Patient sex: F
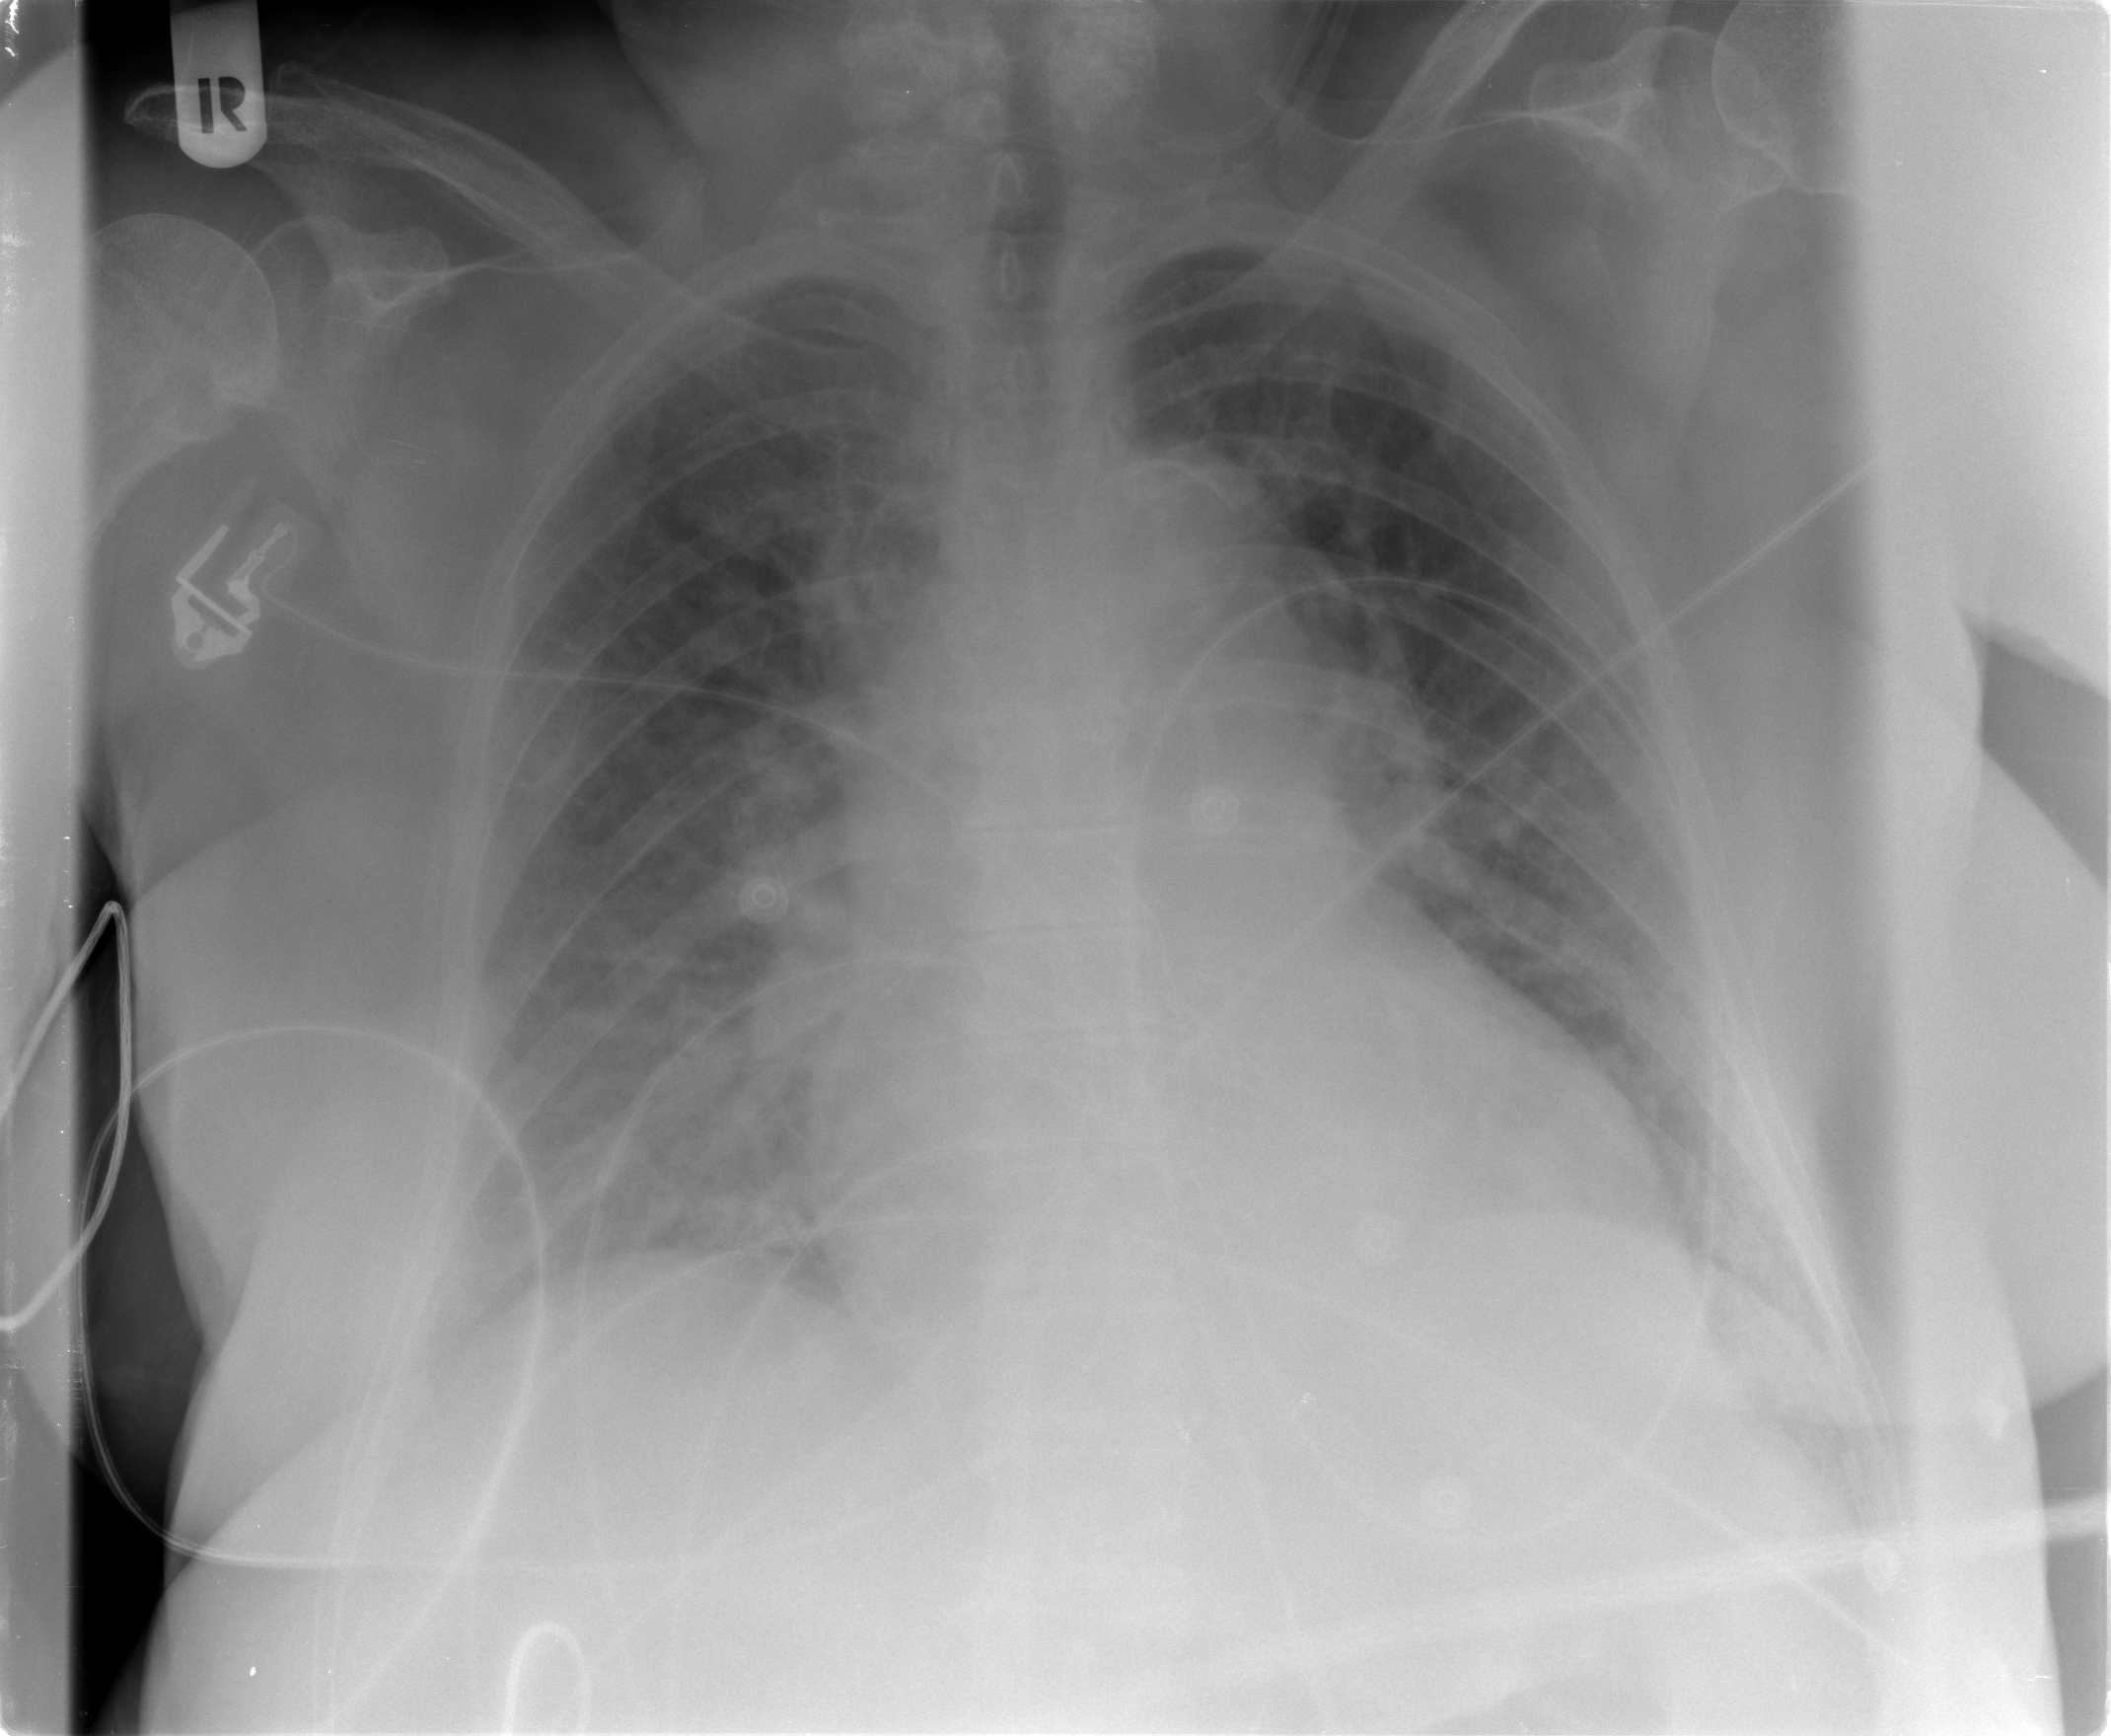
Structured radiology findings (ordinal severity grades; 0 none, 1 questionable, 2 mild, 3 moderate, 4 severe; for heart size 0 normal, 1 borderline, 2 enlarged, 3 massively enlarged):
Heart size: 2
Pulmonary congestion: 3
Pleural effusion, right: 1
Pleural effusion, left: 0
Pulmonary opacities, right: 2
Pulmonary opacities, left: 2
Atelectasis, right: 2
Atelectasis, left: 2